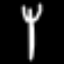
Label: fork